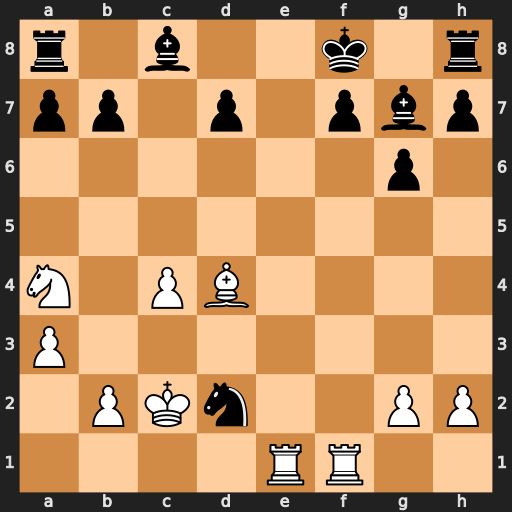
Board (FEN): r1b2k1r/pp1p1pbp/6p1/8/N1PB4/P7/1PKn2PP/4RR2
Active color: w
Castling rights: -
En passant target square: -
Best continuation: Bc5+ d6 Bxd6+ Kg8 Re8+